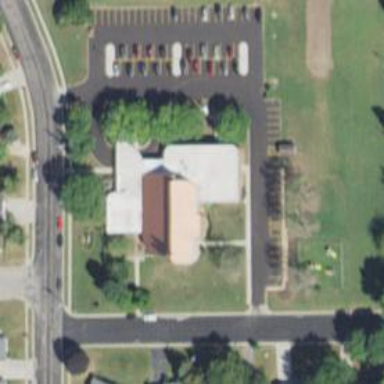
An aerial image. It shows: Building that is place of worship.